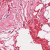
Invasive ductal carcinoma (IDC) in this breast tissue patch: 0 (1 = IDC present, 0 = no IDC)